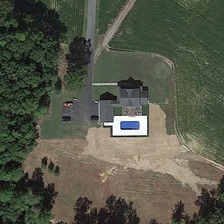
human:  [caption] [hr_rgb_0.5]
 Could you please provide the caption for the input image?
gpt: there is a house together with a swimming pool lying at the end of two roads  which is surrounded by forest  bare field and farmland .

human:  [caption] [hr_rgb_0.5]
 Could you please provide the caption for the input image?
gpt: a gray building with a red cars and a pond is surrounded by many green trees and meadows .

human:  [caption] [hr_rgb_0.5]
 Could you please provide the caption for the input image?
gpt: there is a house together with a swimming pool lying at the end of two roads  which is surrounded by forest  bare field and farmland .

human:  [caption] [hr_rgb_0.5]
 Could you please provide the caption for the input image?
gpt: two straight road stretches through the farmland to this house .

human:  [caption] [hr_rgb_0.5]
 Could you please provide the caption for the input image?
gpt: a gray building with a red cars and a pond is surrounded by many green trees and meadows .